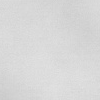
Atmospheric dust classification: dusty